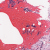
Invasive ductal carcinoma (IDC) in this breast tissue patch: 1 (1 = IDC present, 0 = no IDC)